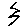
Label: zigzag